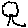
Label: tree